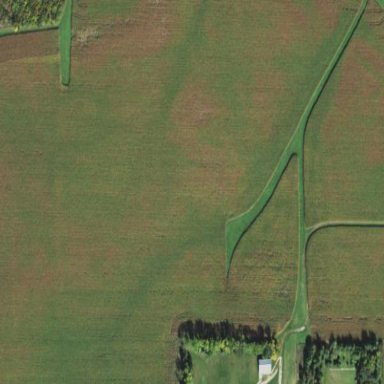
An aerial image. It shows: Farmland with corn crops.